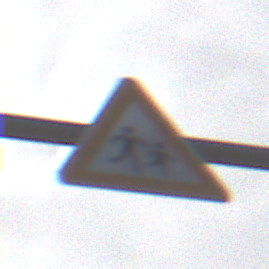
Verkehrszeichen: KinderLinks
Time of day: Midday
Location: Outdoor (Nature)
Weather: PartlyCloudy
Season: NotSpecified
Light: Natural